Question: I know exactly what are the differences between Interfaces and Abstract classes, but why are Interfaces helpful? look at this :

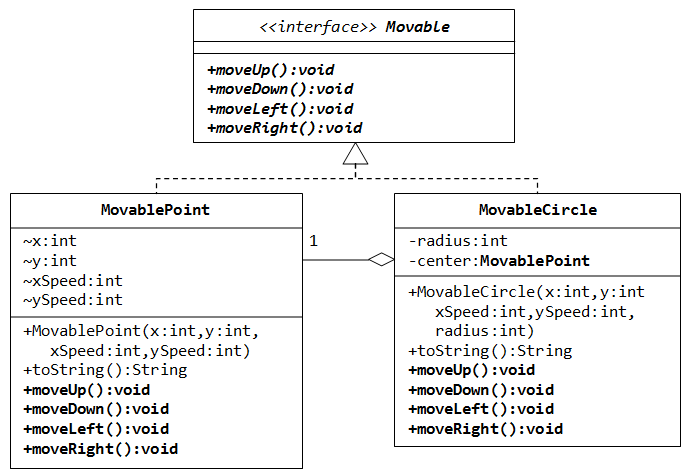
Answer: Now imagine abstractions 'Point' and 'Circle'. How would you achieve that a 'MovablePoint' is both 'Movable' and 'Point'? Only interfaces can give you that, and that's what they are here for.